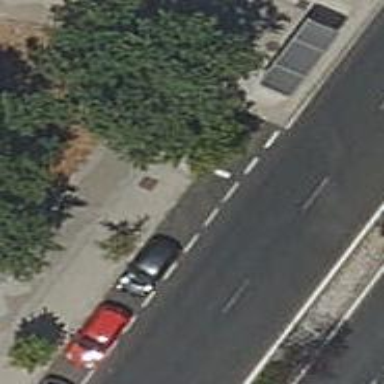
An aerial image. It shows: Bus stop with platform for public transport.